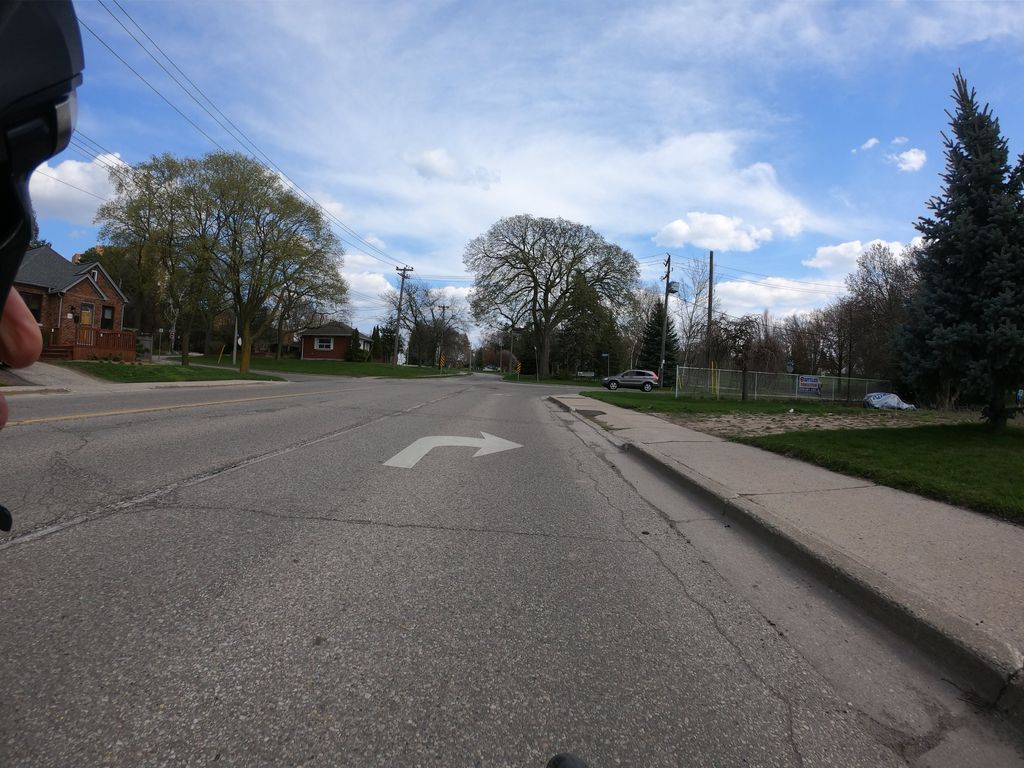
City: kitchener-waterloo